Question: I have a scenario where i am working on a qa environment. I made some changes into the source code using vi editor. Now i want to commit above changes into the branch and then possibly push the branch to origin. But at first i want to commit my changes.
Here is what git status shows for me:

Now what i read about is using git -m "Msg" .. i can commit my changes. But i am not sure about that and other thing is i am seeing the message So i a not sure how to proceed further. I am quiet new to Git and don't want to break things. In case you want me to write any command and paste the output please let me know.
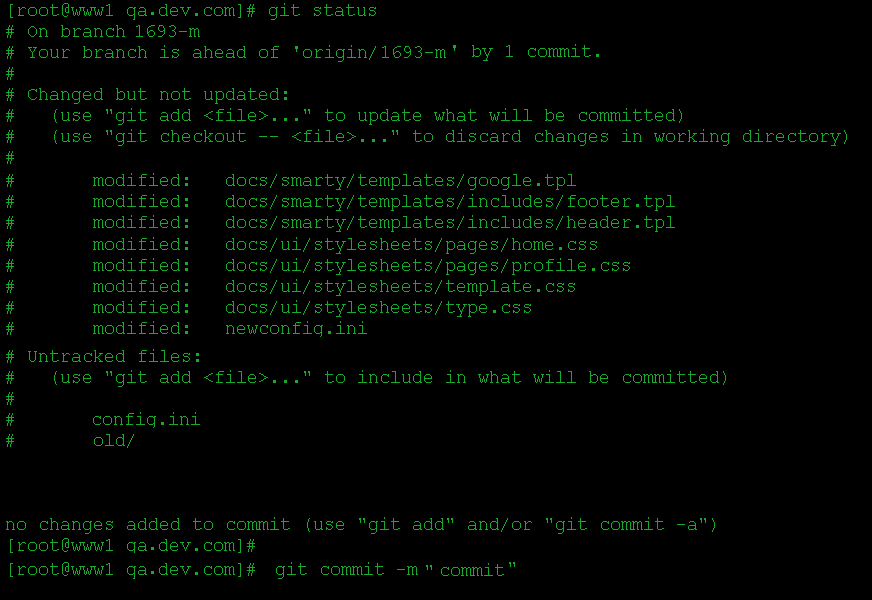
Answer: # Three Stage Thinking
In 'git', you work with your source in three stages:
- -
First, you your files. As you make changes to files, the output of 'git status' will change to reflect the modifications you've made. You can view the changes you've made so far with 'git diff'.
Next, you , or stage, your work. Stage all of the changes to a particular file with 'git add <file>'. Again, the output of 'git status' will change to reflect what you've staged. You can view the changes you have staged with 'git diff --cached'.
Last, you your changes. When you run 'git commit', whatever files you have staged will be bundled up into a commit. A commit includes a snapshot of your repository, a commit message, time, and author. You can view your commits with 'git log'. 'git log -p' in particular will show the changes made in each commit.
# Pushing
Before you try pushing any code, I recommend talking to your co-workers about what the contribution guidelines are for this repository. For example, they may want you to push to a certain branch or go through a code review process.